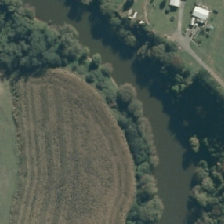
Land cover: deciduous_hardwood